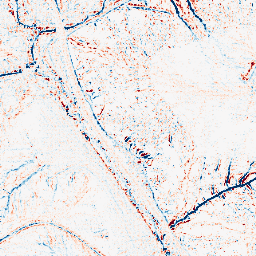
Category: edge_preserving
Decomposition family: median
Decomposition parameters: size: 5
Upsampling method: sinc_hamming
Upsampling parameters: scale: 8
kernel_size: 8
Upsampling scale: 8